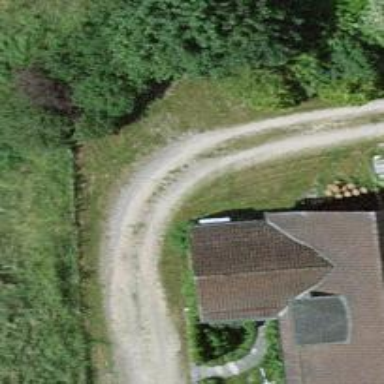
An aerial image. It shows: Unpaved driveway that serves as service road.